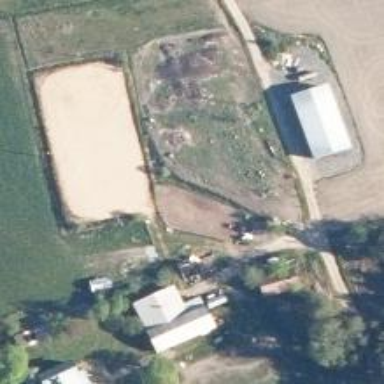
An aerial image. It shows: Farmyard area.